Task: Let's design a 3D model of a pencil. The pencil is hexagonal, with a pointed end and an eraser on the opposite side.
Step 160:
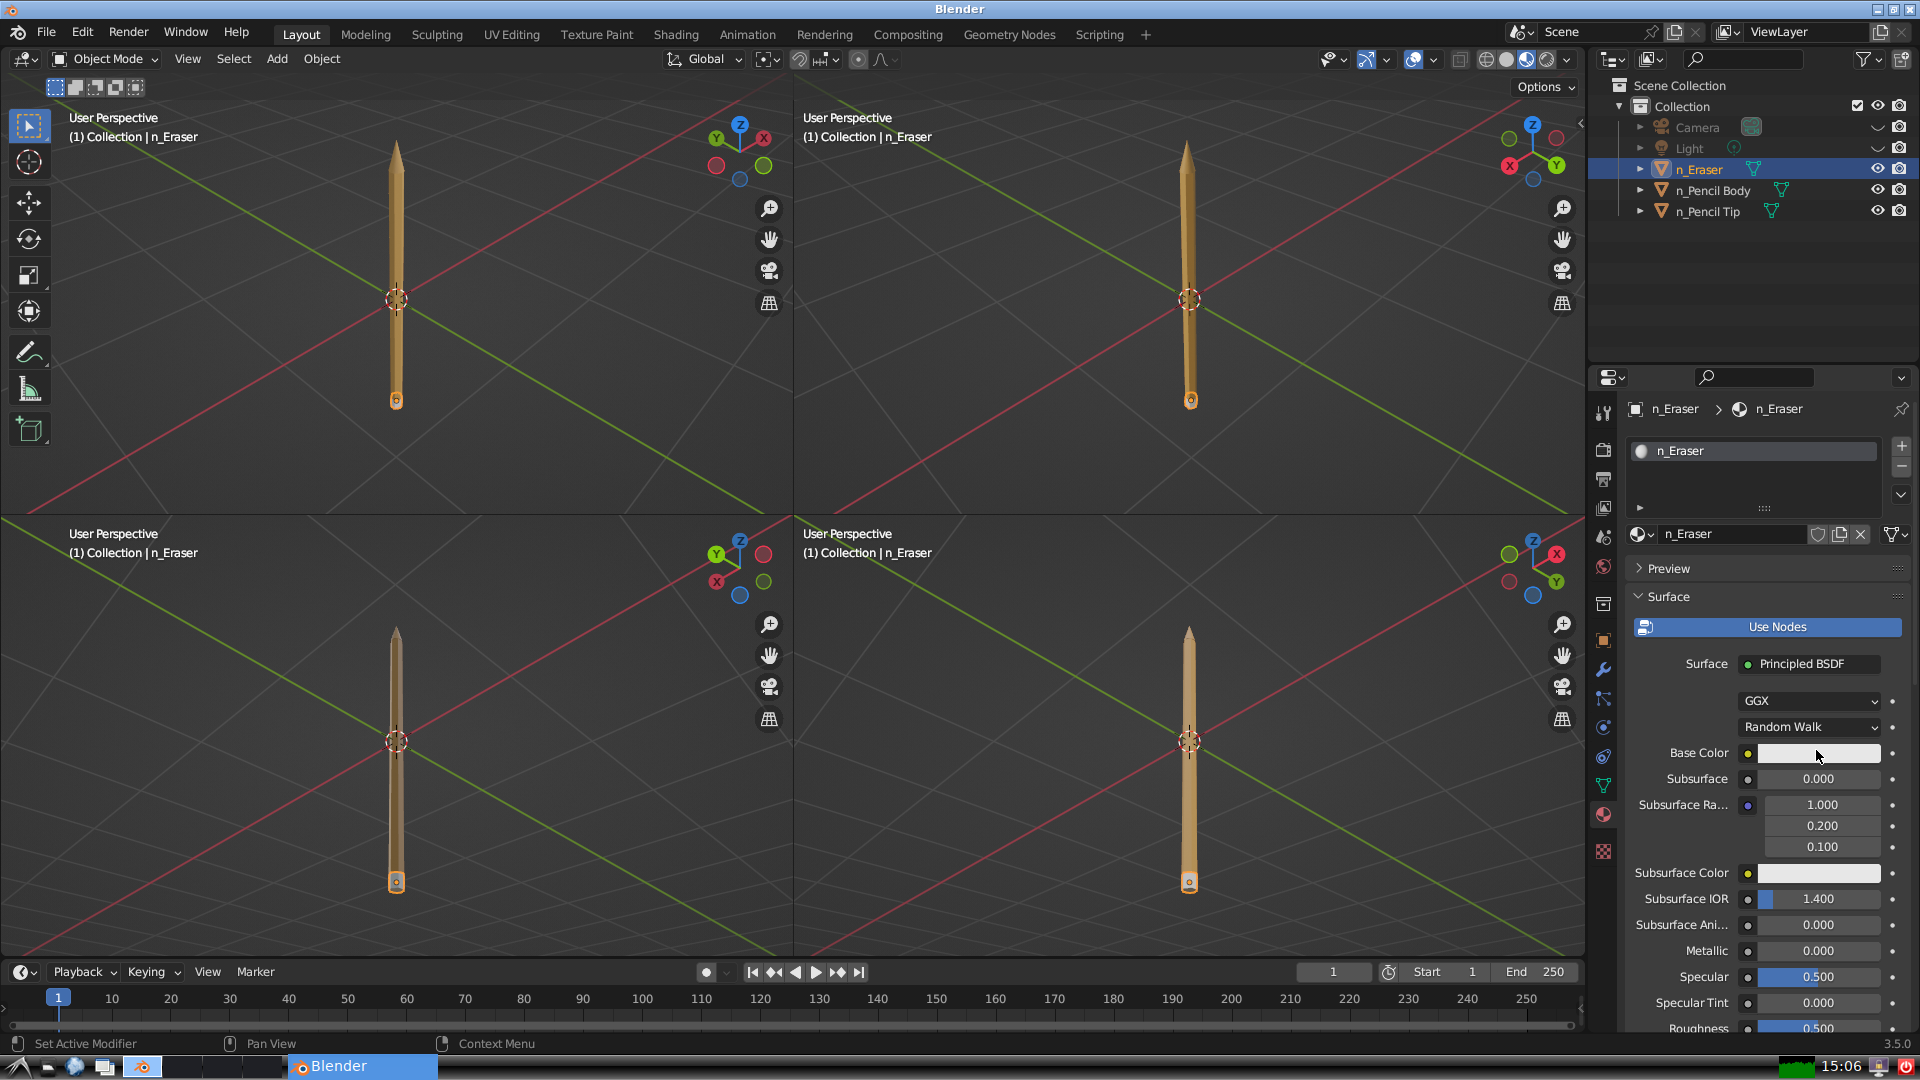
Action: click: no